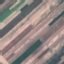
Land use / land cover: AnnualCrop